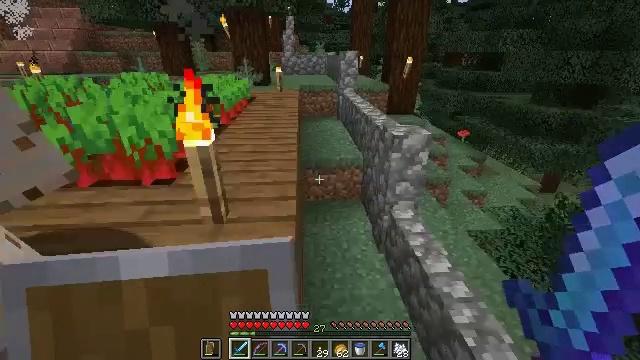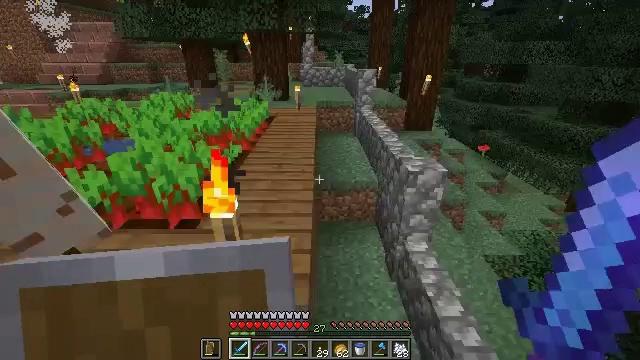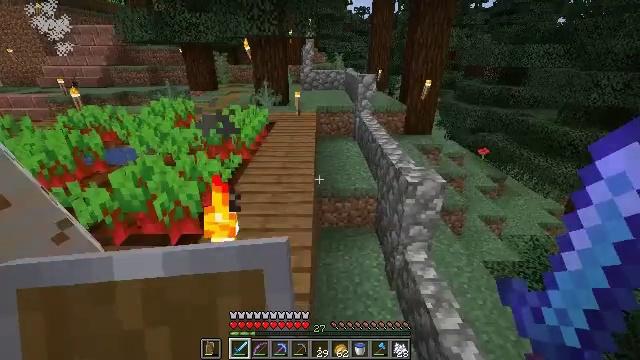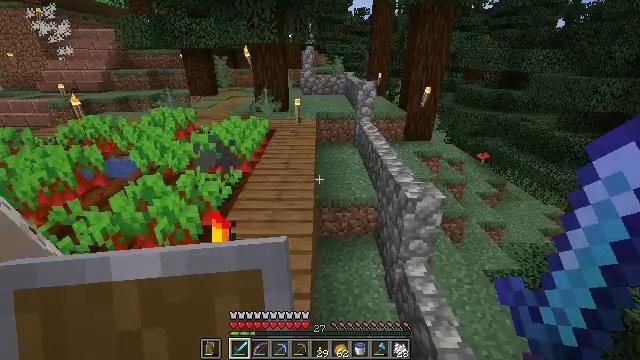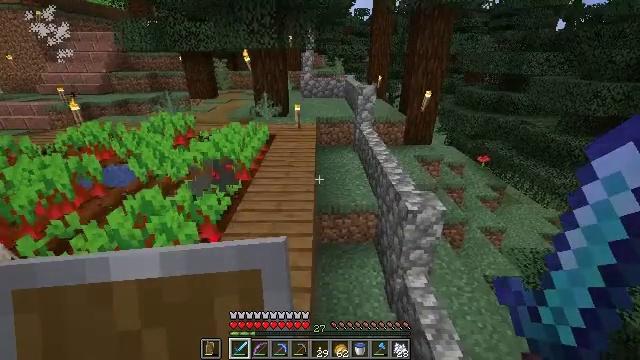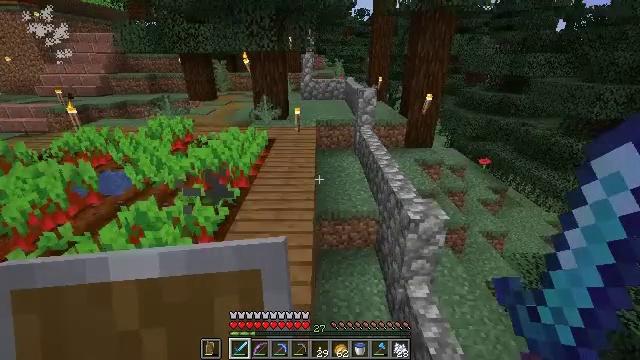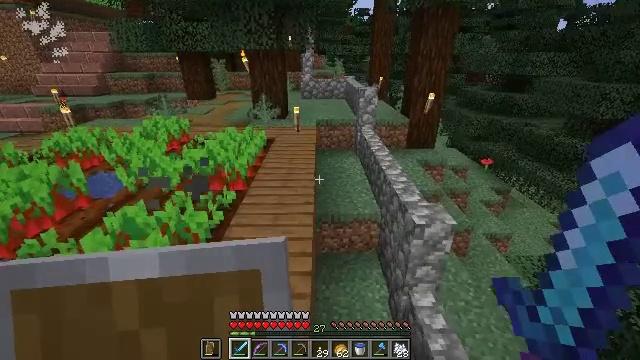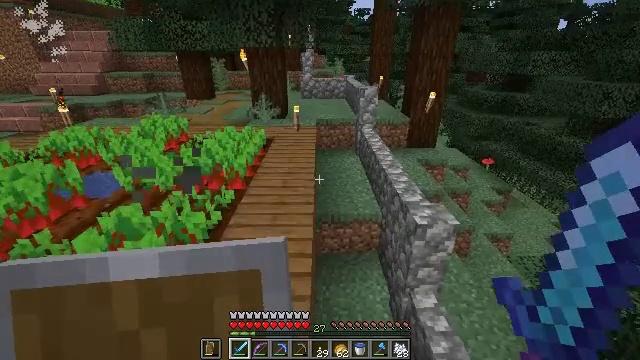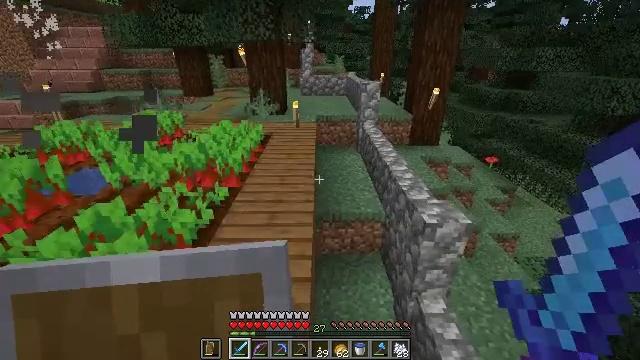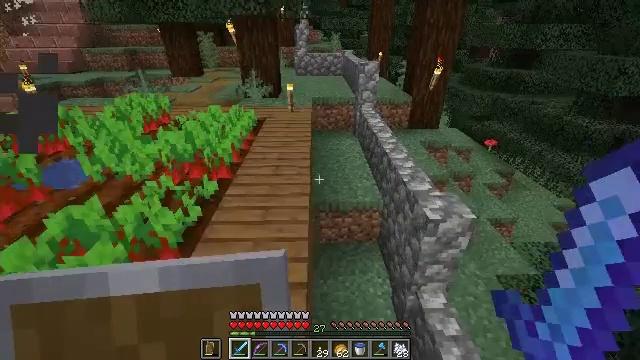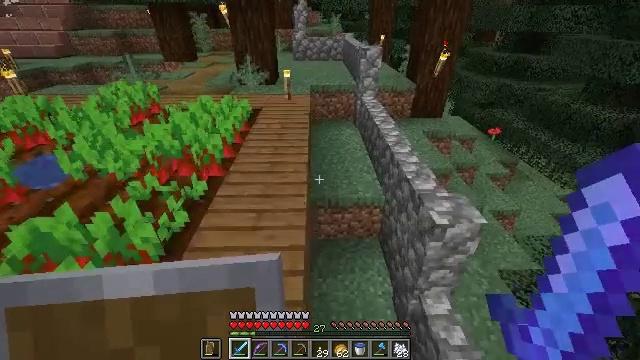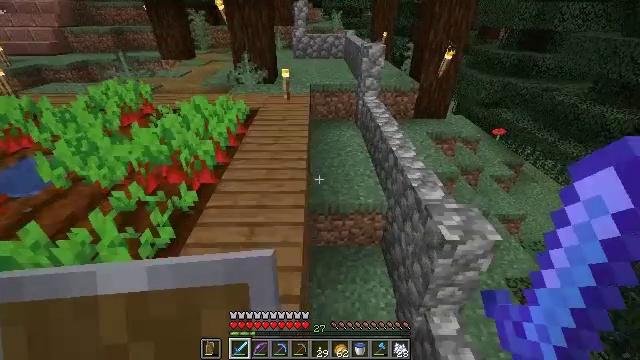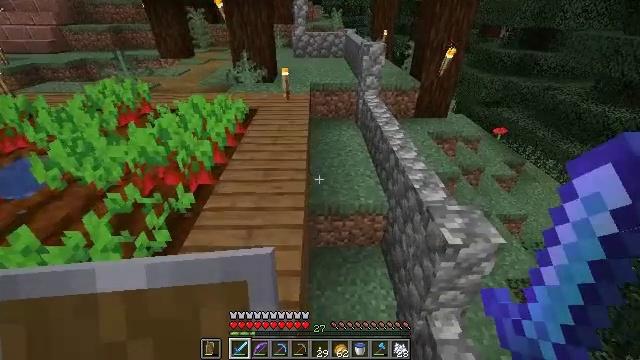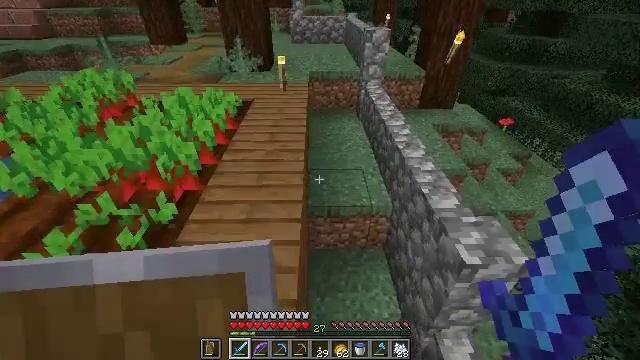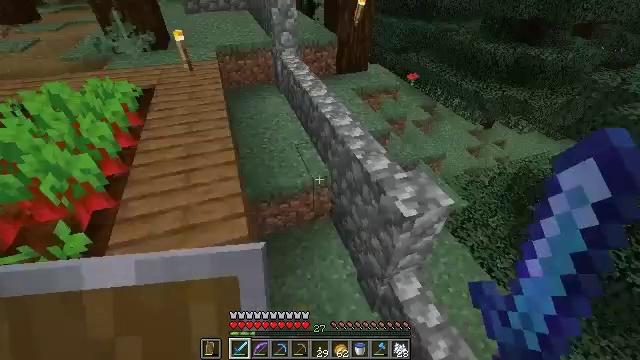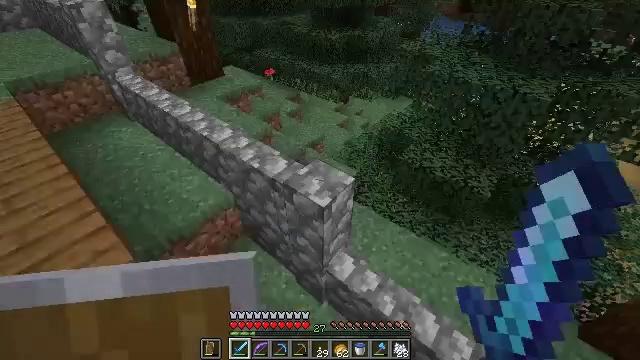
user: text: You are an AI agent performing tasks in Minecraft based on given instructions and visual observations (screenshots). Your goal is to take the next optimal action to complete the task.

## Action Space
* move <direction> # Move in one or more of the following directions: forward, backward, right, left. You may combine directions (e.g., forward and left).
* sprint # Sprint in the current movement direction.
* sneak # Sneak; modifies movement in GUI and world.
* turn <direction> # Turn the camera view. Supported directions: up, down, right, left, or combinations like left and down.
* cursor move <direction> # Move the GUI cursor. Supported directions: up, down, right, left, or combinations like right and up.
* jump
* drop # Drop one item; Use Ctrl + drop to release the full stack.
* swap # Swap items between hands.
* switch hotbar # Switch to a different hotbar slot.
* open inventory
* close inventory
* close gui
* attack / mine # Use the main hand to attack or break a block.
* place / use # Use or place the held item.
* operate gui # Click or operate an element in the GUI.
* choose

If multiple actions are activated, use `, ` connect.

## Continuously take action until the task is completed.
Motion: motion action
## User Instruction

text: Harvest the mature beetroots.
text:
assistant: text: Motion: move forward, turn left, jump
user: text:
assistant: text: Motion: move forward, jump
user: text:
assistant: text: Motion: move forward, jump
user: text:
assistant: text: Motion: move forward, jump
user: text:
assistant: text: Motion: move forward
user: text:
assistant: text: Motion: move forward
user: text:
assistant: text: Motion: move forward
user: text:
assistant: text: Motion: move forward
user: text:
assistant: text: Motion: move forward, turn down
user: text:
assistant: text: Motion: move forward, turn down
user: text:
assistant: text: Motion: move forward
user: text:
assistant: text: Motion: move forward
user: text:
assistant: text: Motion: move forward, turn down
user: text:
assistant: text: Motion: move forward and move left, turn right and down
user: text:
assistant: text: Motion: move forward and move left, turn right
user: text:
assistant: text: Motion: move forward and move left, turn right and down
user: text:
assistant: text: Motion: move forward and move left, turn right
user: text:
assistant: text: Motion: move left, turn right
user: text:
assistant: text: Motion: no_op
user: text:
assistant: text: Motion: no_op
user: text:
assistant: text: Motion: turn right
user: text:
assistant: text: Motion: turn right and up
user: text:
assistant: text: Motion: turn right and up
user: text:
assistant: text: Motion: turn right and up
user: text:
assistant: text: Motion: no_op
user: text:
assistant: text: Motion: no_op
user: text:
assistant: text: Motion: no_op
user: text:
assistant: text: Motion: no_op
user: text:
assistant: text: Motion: no_op
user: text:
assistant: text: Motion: no_op